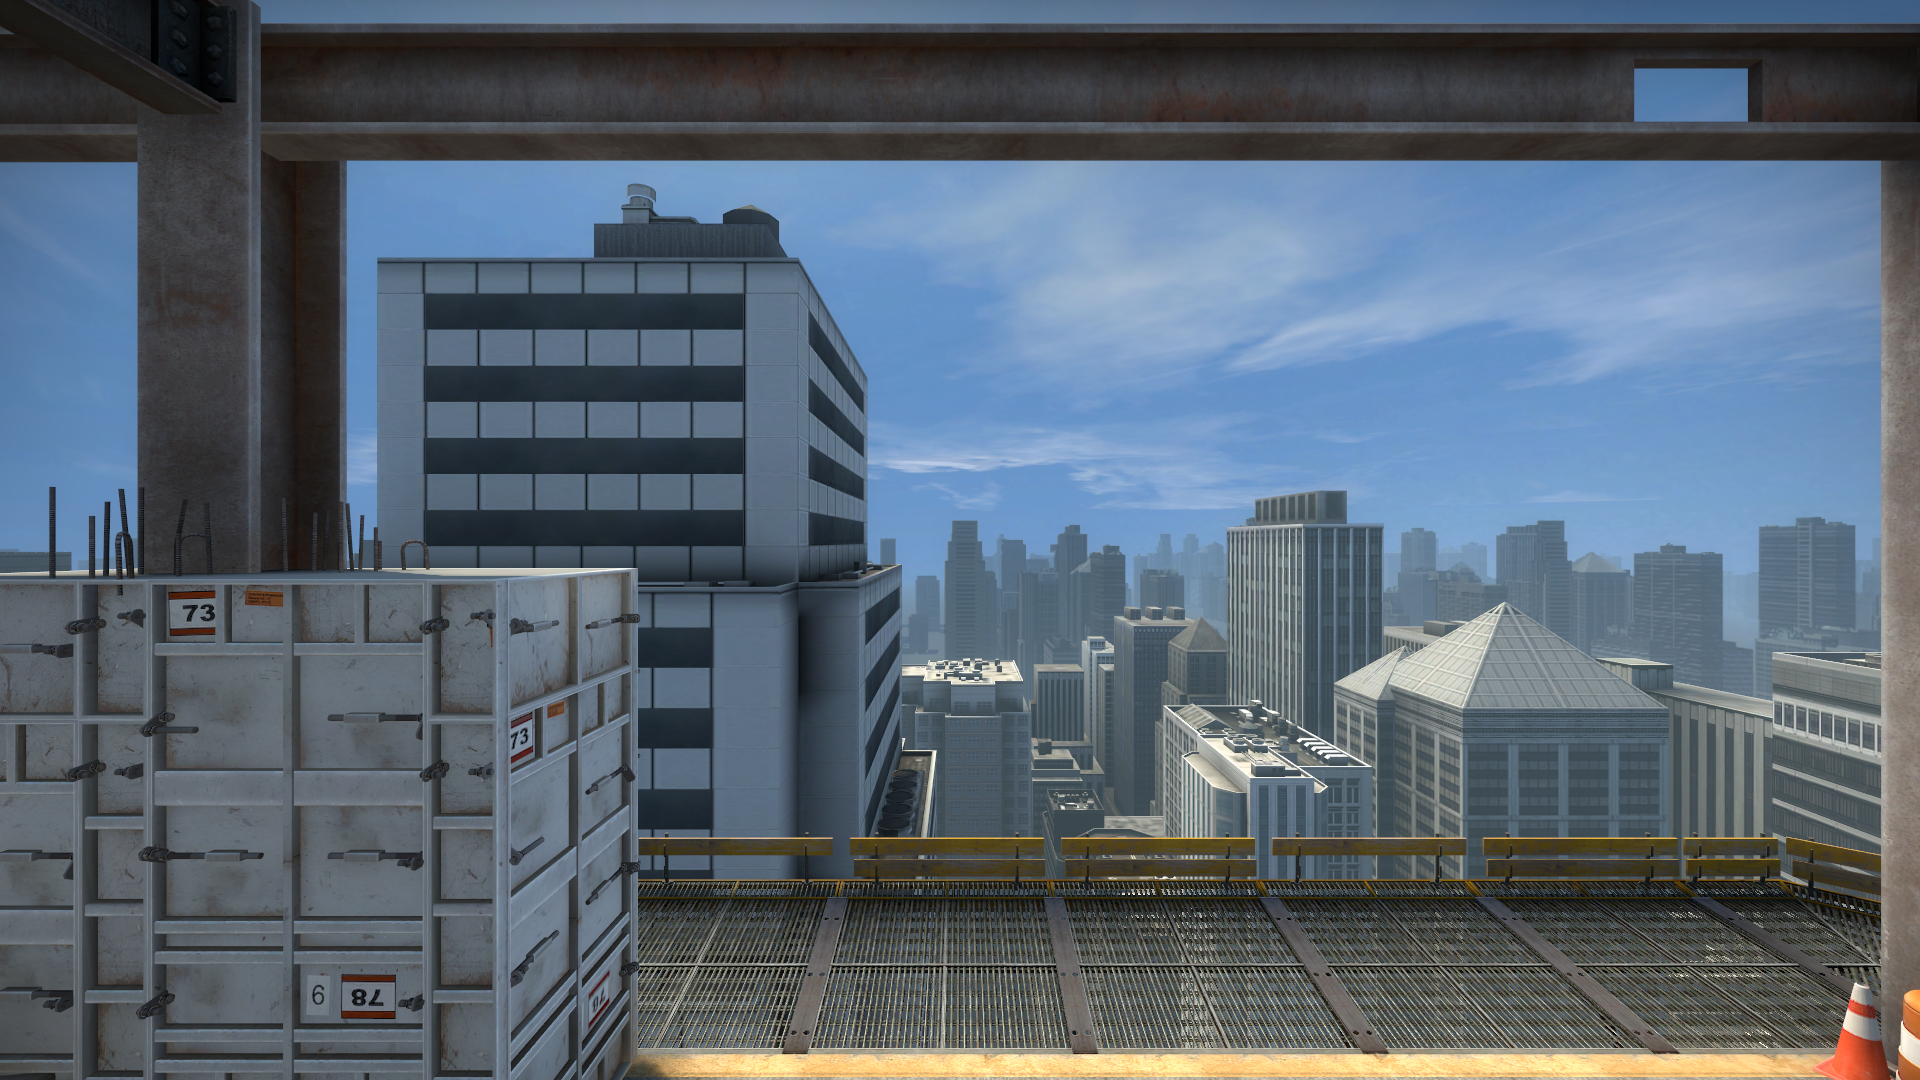
Map: de_vertigo